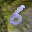
Label: 6